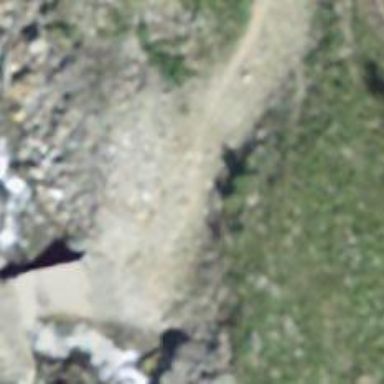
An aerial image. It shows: Path on bridge.